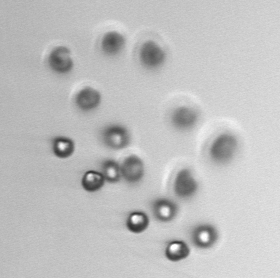
Label: Phaeocystis